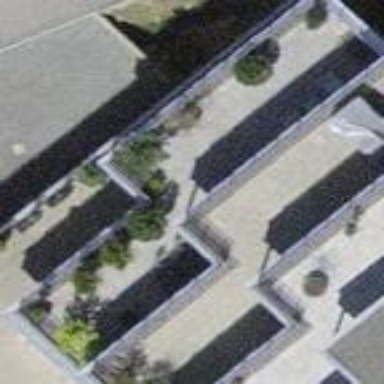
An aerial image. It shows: View of apartment building.